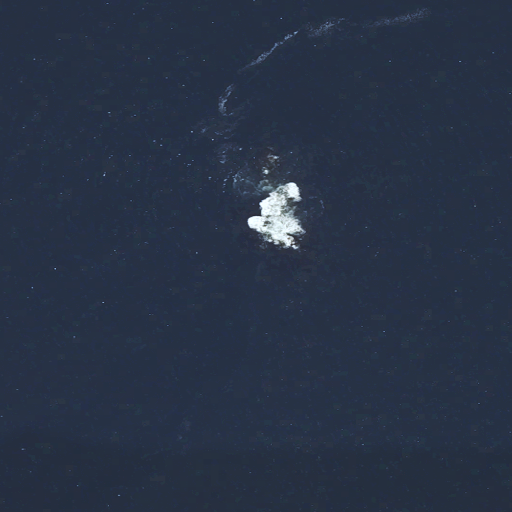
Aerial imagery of bar in Maine named Harpoon Ledge containing only open water